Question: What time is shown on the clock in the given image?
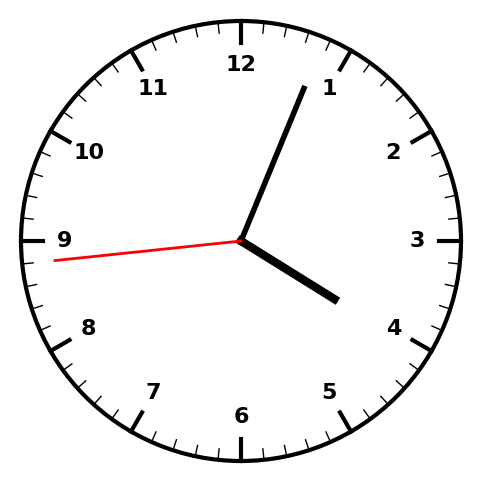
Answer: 04:03:44